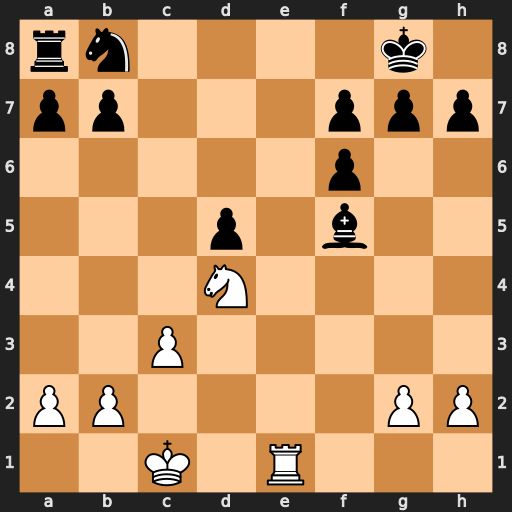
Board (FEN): rn4k1/pp3ppp/5p2/3p1b2/3N4/2P5/PP4PP/2K1R3
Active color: w
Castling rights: -
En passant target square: -
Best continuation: Re8#